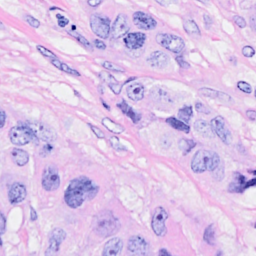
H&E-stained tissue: Breast